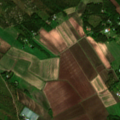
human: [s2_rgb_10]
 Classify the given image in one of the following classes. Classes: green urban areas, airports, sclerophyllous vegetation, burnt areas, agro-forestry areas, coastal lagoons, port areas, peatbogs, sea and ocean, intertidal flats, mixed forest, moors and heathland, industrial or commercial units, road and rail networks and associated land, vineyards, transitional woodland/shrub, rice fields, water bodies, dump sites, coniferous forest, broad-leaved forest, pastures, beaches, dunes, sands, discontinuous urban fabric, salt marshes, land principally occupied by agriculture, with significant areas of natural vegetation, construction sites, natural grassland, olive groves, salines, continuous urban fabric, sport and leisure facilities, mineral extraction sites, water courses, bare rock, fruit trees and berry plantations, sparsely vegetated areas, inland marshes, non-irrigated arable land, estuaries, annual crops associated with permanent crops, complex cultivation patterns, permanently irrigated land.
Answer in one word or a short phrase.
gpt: non-irrigated arable land, land principally occupied by agriculture, with significant areas of natural vegetation, coniferous forest